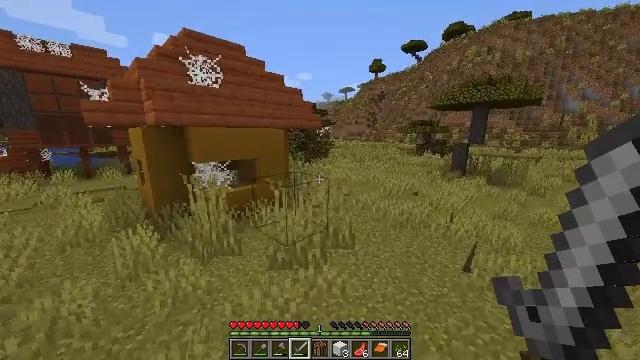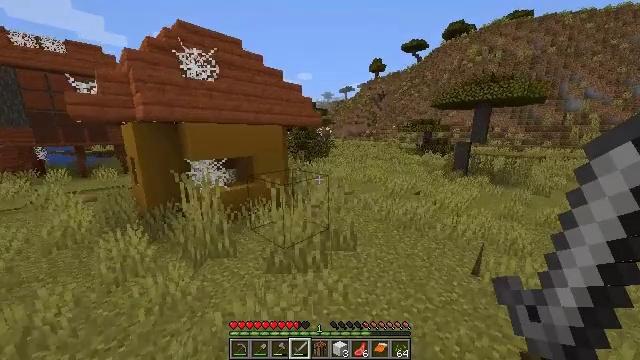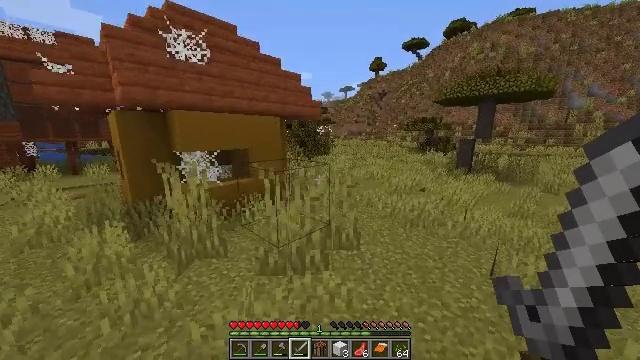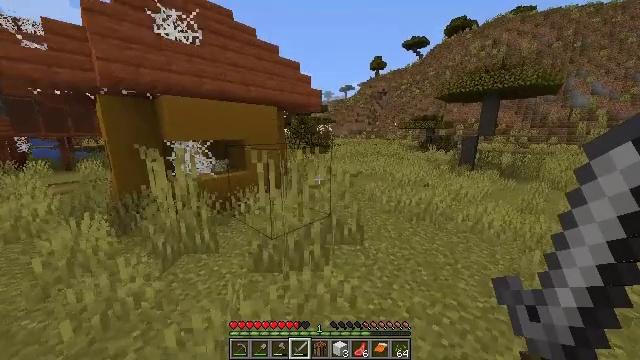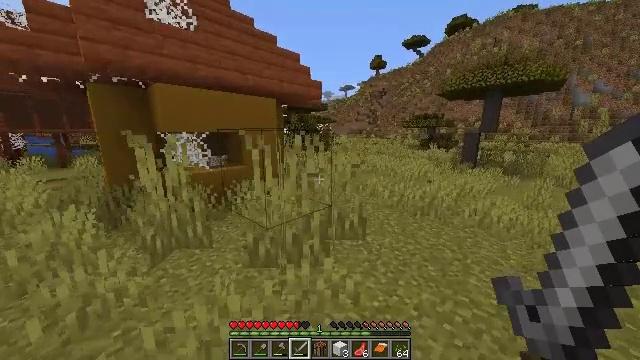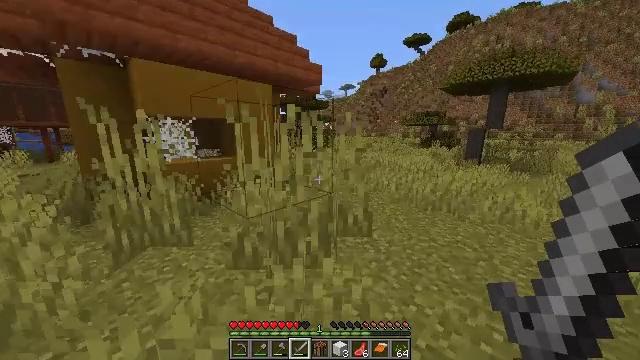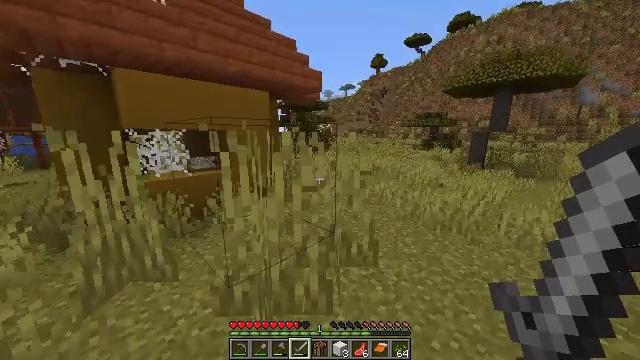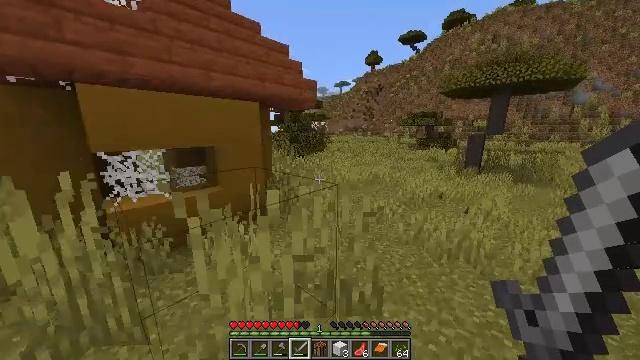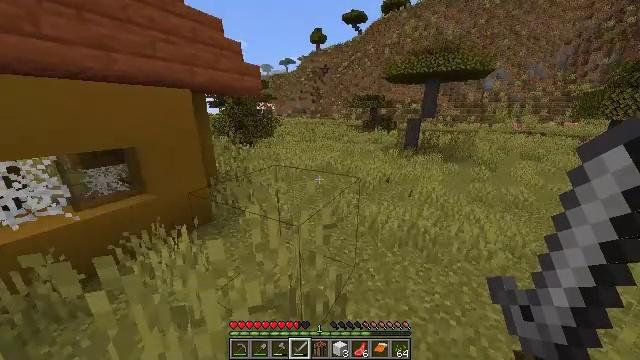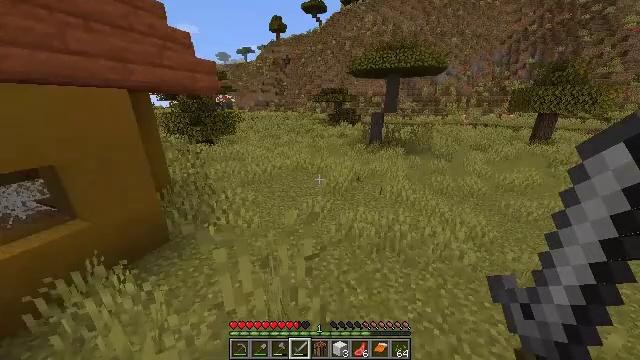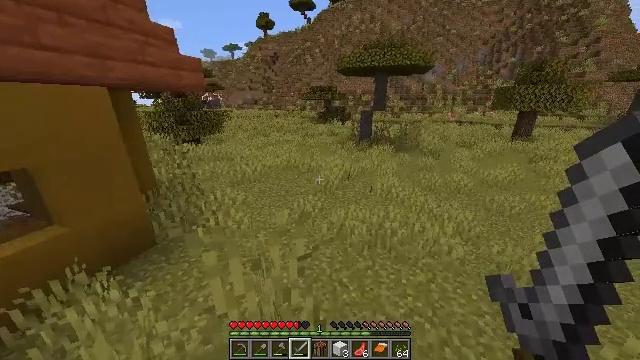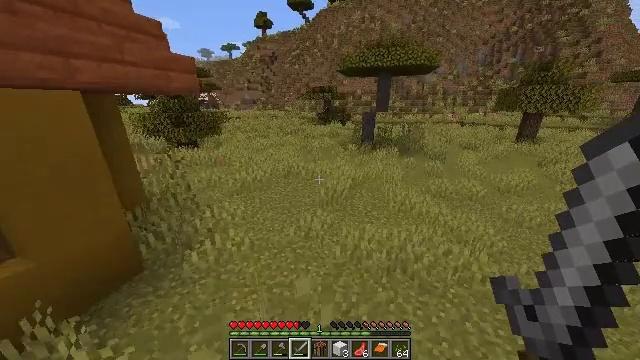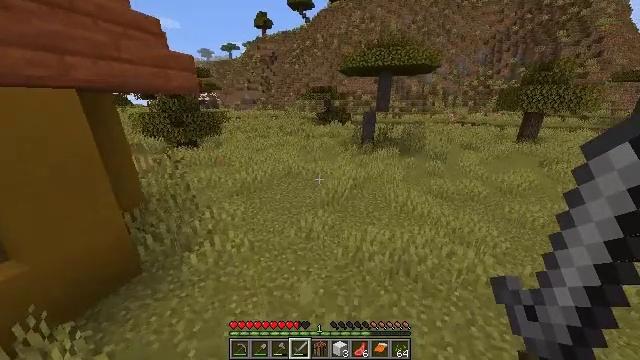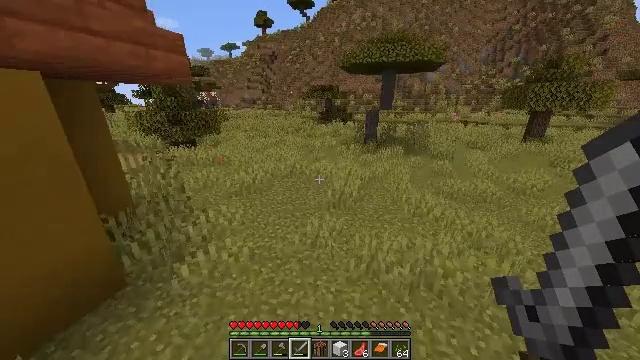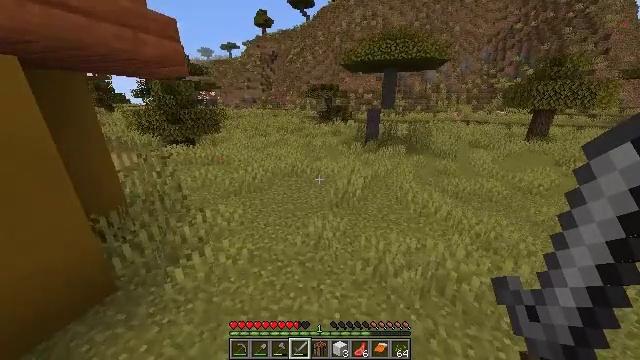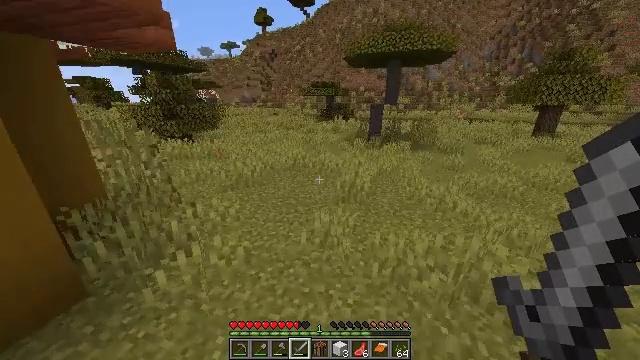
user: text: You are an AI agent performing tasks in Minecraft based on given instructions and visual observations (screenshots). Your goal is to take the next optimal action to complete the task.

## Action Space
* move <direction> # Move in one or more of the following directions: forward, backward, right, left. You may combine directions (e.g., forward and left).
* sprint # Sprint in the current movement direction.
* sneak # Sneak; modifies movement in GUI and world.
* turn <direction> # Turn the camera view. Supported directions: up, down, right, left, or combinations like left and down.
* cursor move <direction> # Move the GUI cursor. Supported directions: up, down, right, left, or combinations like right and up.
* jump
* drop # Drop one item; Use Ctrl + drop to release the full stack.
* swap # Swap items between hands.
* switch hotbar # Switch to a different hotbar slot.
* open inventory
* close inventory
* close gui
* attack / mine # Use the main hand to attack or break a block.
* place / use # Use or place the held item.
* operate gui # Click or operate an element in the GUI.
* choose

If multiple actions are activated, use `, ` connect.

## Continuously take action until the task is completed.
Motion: motion action
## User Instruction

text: Clear the melon stem from the farmland.
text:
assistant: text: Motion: move forward, sprint, jump
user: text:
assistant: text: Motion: move forward, sprint, jump
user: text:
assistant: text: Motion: move forward, sprint, jump
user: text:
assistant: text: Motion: move forward, sprint, jump
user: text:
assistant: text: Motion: move forward, sprint, jump
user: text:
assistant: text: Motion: move forward, sprint, jump
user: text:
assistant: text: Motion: move forward, sprint, turn right, jump
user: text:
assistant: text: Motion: move forward, sprint, turn right and down, jump
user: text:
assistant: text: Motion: move forward, sprint, turn right and down, jump
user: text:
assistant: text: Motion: move forward, sprint, turn right, jump
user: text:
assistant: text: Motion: move forward, sprint, jump
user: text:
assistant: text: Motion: move forward, sprint, jump
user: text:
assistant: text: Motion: move forward, sprint, jump
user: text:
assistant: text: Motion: move forward, sprint, jump
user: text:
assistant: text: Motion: move forward, sprint, jump
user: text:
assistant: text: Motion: move forward, sprint, jump
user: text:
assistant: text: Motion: move forward, sprint, jump
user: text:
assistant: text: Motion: move forward, sprint, jump
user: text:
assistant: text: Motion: move forward, sprint, jump
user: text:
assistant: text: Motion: move forward and move right, sprint, jump
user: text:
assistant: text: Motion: move forward and move right, sprint, turn right, jump
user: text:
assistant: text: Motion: move forward and move right, sprint, turn right and up, jump
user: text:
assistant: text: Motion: move forward and move right, sprint, turn right and up, jump
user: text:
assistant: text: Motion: move forward and move right, sprint, turn right and up, jump
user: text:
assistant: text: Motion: move forward and move right, sprint, turn right, jump
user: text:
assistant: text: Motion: move forward and move right, sprint, jump
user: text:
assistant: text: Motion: move forward and move right, sprint, jump
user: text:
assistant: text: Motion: move forward and move right, sprint, jump
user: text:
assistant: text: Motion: move forward and move right, sprint, jump
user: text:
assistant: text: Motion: move forward and move right, sprint, jump